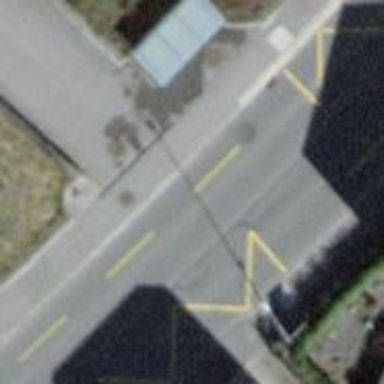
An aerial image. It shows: Public transport stop position.